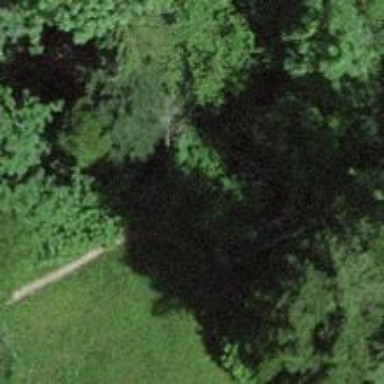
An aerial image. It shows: Unpaved path.